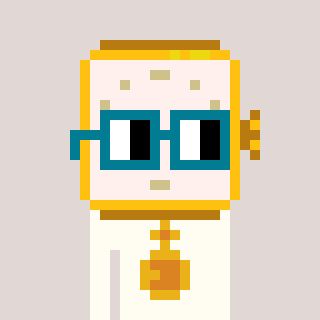
a pixel art character with square dark green glasses, a watch-shaped head and a grayscale-colored body on a warm background